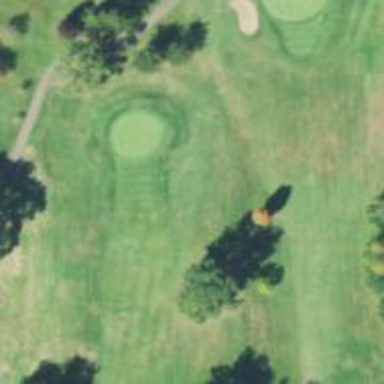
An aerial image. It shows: Golf hole.